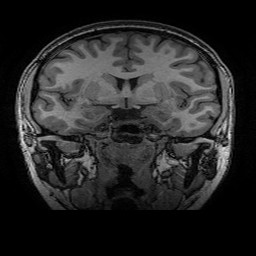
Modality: T1w
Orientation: sagittal
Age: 19
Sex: female
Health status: healthy
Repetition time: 2.53 s
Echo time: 0.0034 s